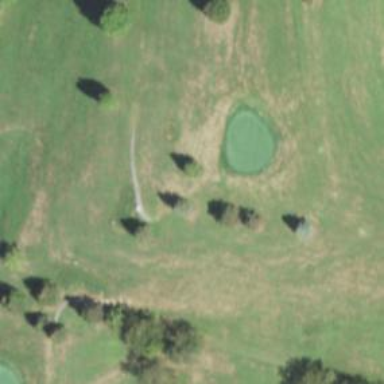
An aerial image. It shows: Grassy area designated as golf tee.